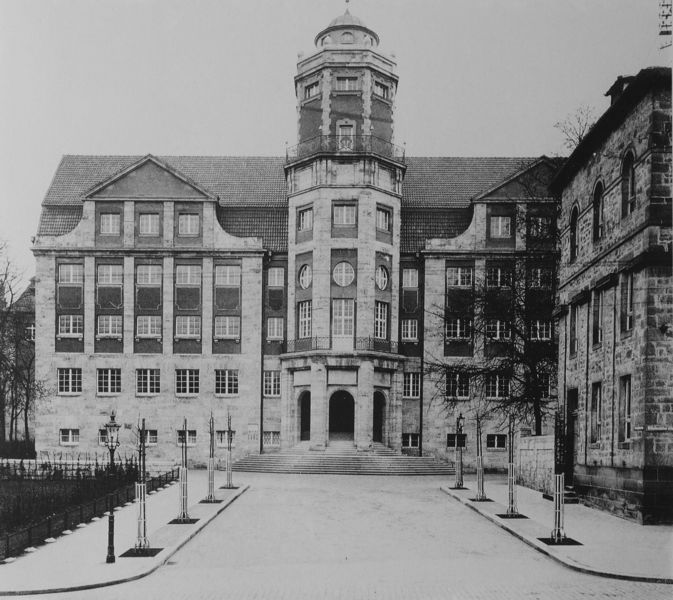
Titel: Ansicht des Hessischen Landesmuseums, Brüder-Grimm-Platz 5, Kassel
Künstler: Theodor Fischer
Standort: Kassel
Institution: Hessisches Landesmuseum
Schlagwörter: baum, himmel, weiß, bäume, fenster, grau, lampen, laterne, laternen, schwarz, strasse, dach, gebäude, haus, weg, wiese, zaun, architektur, stein, steine, gitter, rund, turm, garten, balkon, ansicht, bogen, fassade, schule, giebel, mauer, ziegel, herbst, rundes fenster, platz, kuppel, treppe, treppen, geländer, stufen, tor, foto, fotografie, bögen, eingang, erker, bürgersteig, gehsteig, rundfenster, schwarz-weiß, rathaus, portal, tore, gesims, portikus, beet, auffahrt, geschosse, einfassung, gibel, bauwerk, fußweg, universität, internat, jkuppel, #fenster, polatz